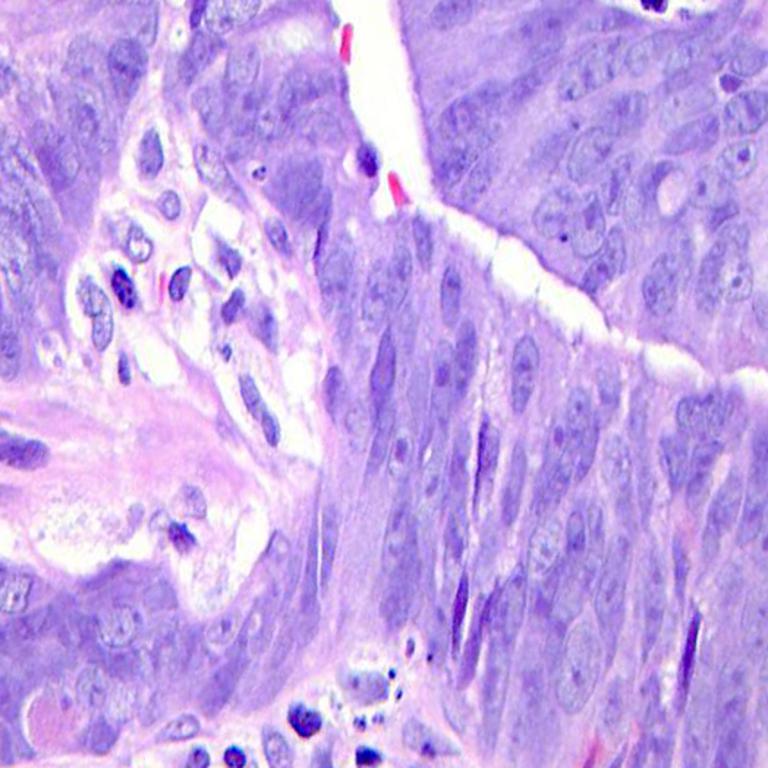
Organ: colon
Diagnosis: adenocarcinomas